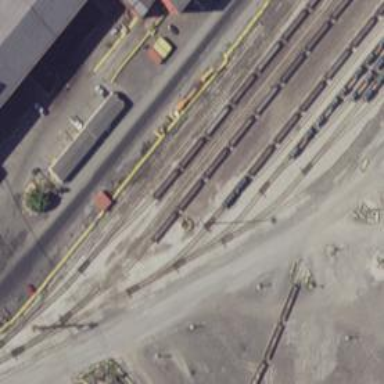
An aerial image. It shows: Railway spur service.